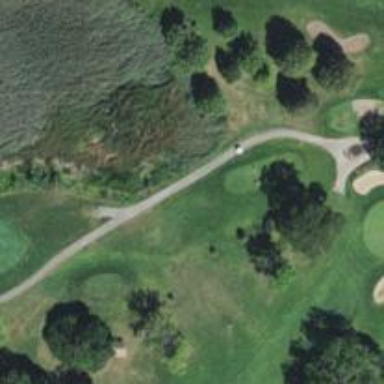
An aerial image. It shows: Path used for both walking and golf.